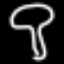
Label: mushroom